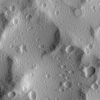
Atmospheric dust classification: not_dusty